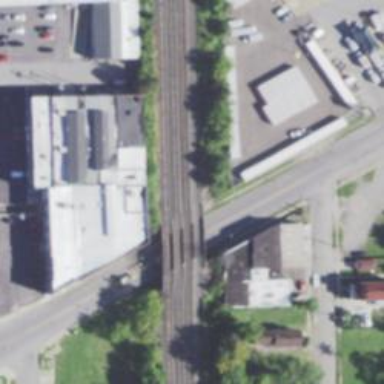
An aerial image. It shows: Railway tracks on embankment.